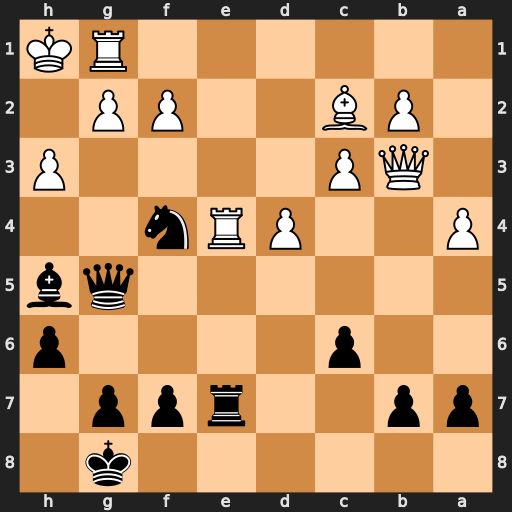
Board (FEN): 6k1/pp2rpp1/2p4p/6qb/P2PRn2/1QP4P/1PB2PP1/6RK
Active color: b
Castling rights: -
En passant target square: -
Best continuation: Nxh3 gxh3 Bf3+ Kh2 Qd2 Kg3 Bxe4